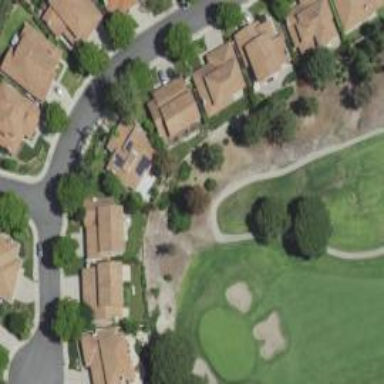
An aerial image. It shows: Path designated for golf carts.